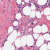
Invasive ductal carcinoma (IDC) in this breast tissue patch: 1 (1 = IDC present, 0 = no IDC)